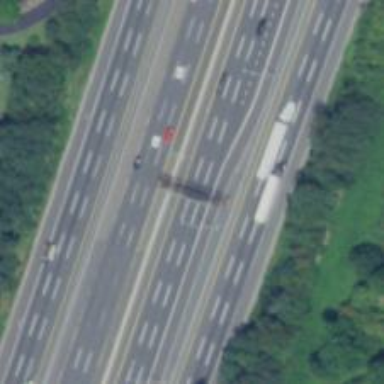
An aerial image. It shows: Motorway junction.